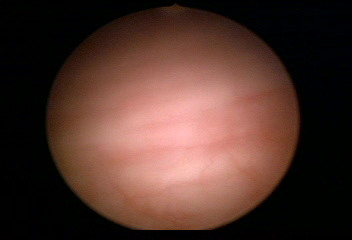
Modality: WLC
Class: Normal mucosa
Bladder cancer association: No